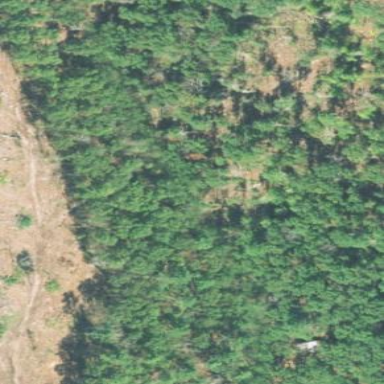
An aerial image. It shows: Woodland with needle-leaved trees.